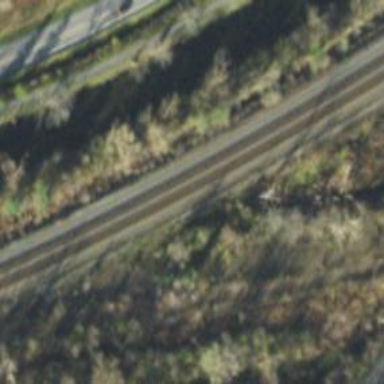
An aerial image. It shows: Railway track.